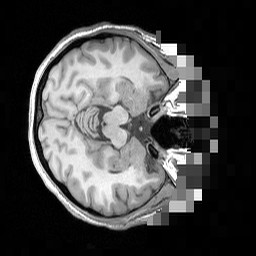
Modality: T1w
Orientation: axial
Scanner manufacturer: siemens
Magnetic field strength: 3 T
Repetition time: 1.5 s
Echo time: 0.00291 s